Interaction volume radius: 10 \u00c5
Interaction volume height: 10 \u00c5
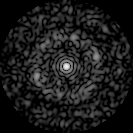
Disorder parameter: 0.8383